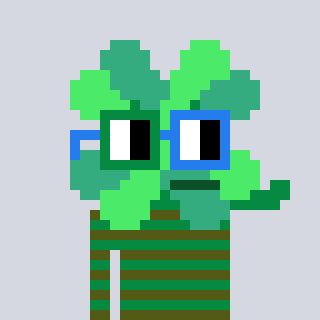
a pixel art character with square green and blue glasses, a clover-shaped head and a green-colored body on a cool background